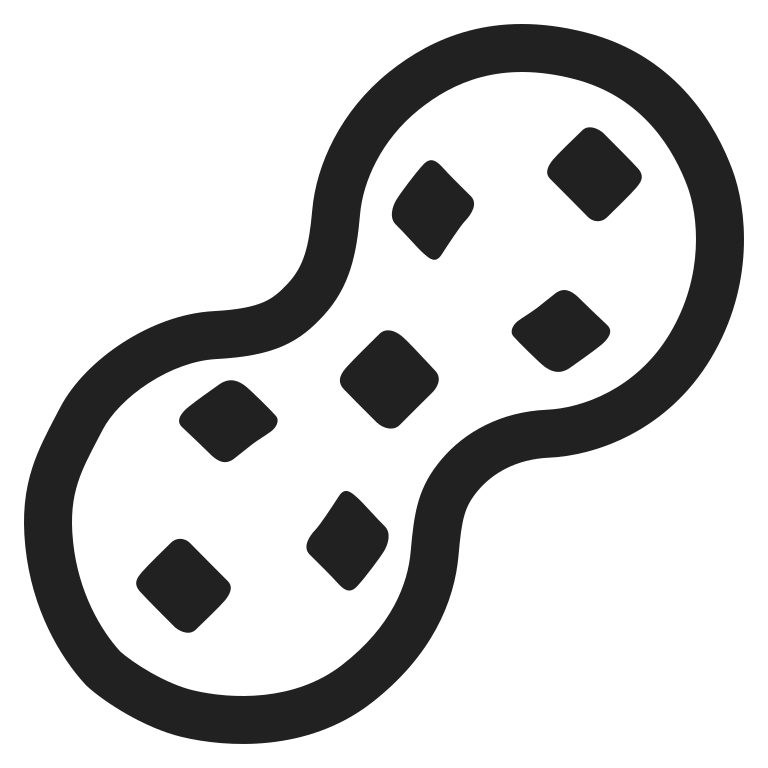
peanuts high contrast